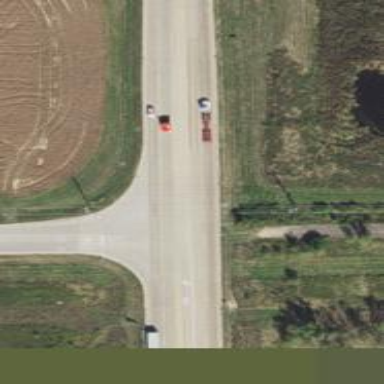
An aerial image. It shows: Secondary road.